Field crop: tomato
Growth stage: 1
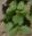
Species: solanum